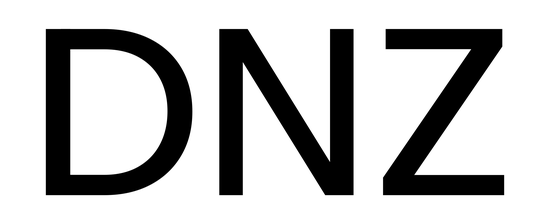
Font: InstrumentSans_Medium